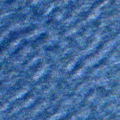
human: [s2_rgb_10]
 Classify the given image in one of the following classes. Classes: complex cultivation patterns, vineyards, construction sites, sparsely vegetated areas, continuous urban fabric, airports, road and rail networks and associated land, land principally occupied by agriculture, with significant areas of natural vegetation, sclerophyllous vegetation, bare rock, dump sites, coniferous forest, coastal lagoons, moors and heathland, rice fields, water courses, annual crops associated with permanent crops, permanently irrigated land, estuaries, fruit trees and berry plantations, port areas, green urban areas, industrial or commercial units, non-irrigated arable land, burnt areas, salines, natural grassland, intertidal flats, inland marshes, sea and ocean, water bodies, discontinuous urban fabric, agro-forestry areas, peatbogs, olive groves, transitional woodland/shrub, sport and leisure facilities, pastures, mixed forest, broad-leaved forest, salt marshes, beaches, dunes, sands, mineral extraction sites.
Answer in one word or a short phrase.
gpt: sea and ocean